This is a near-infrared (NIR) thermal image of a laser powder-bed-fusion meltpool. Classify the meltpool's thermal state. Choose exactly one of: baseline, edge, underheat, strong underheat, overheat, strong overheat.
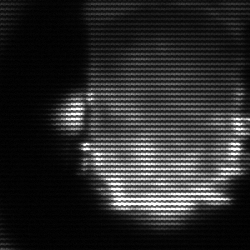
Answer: baseline